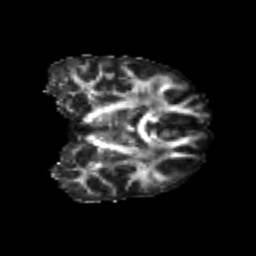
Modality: FA
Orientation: coronal
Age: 20
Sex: female
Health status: healthy
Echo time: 0.074 s